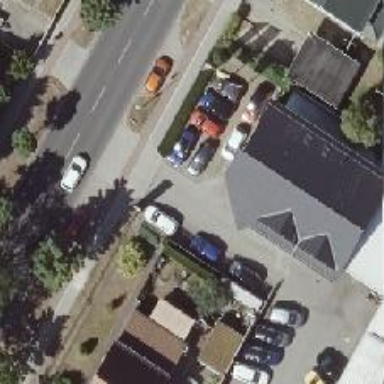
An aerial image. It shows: Shop that sells cars.